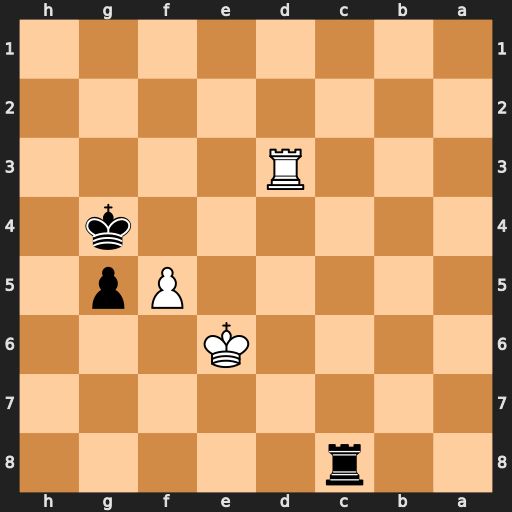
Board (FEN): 2r5/8/4K3/5Pp1/6k1/3R4/8/8
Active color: b
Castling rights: -
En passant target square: -
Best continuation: Rc6+ Kd5 Rf6 Rd1 Rxf5+